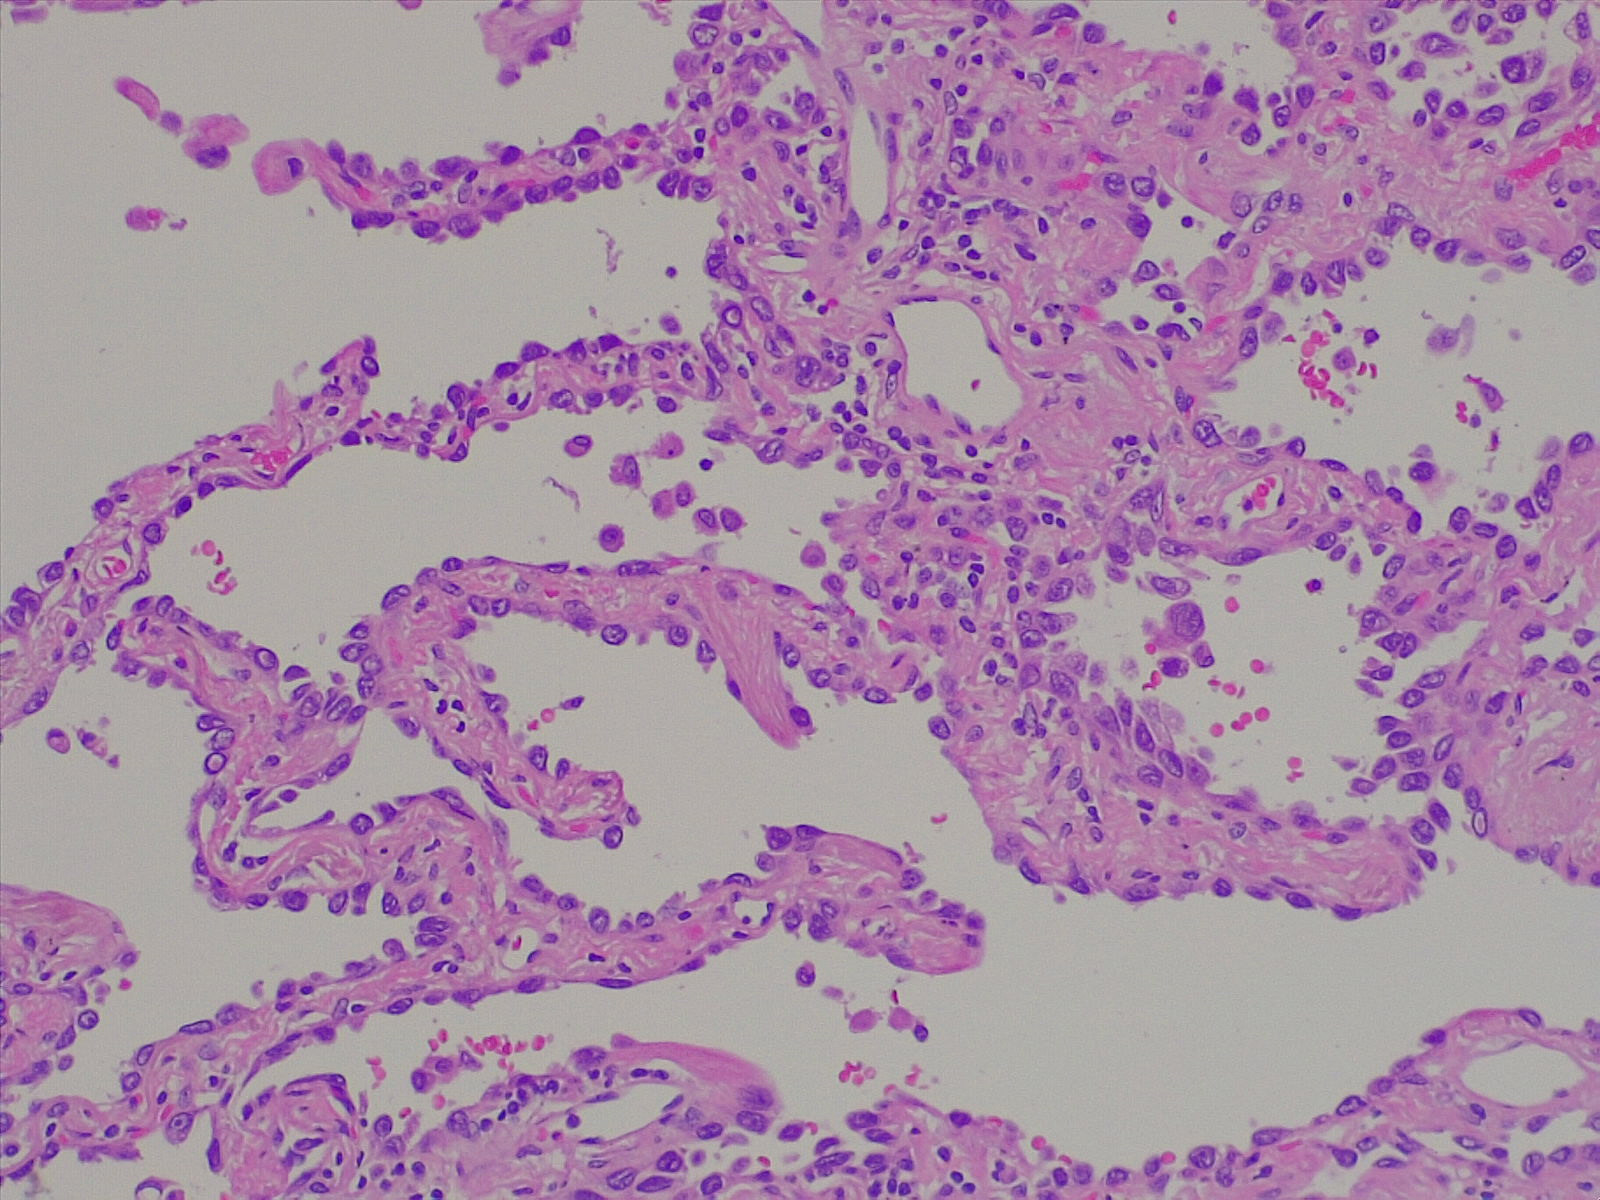
Label: lung adenocarcinoma, well differentiated